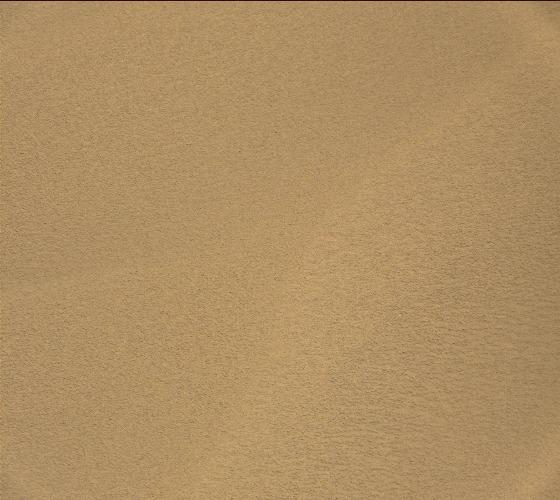
Terrain classes present: Gravel / Sand / Soil